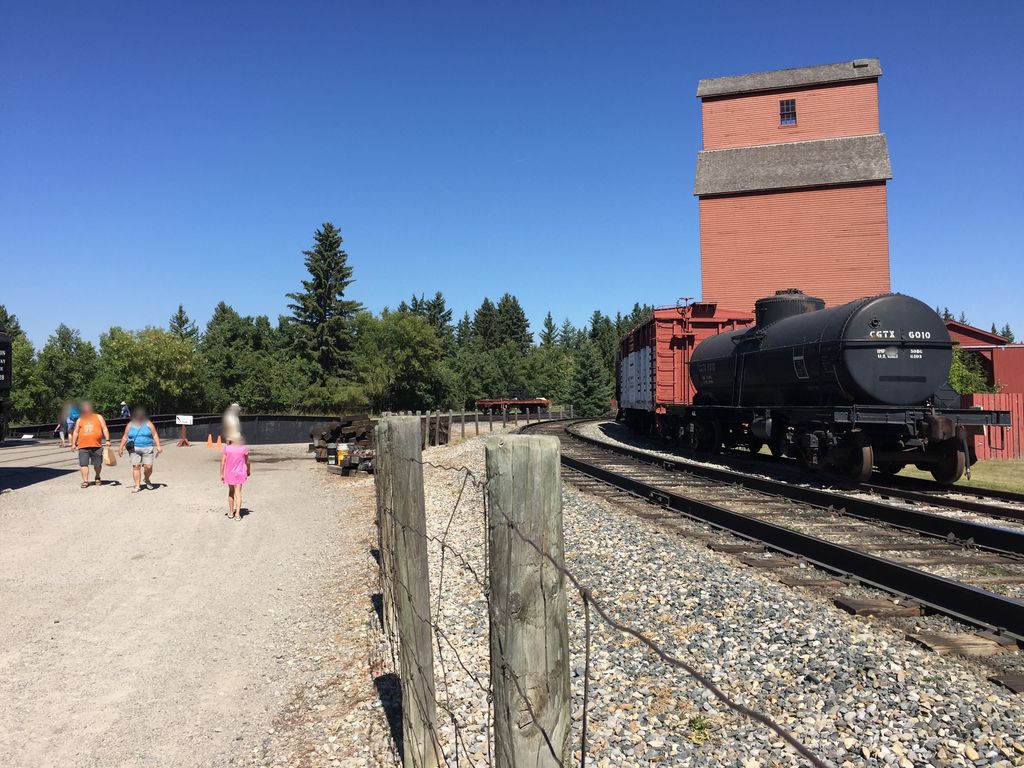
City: calgary